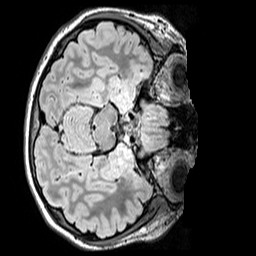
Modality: FLAIR
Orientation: axial
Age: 13
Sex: female
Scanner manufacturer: siemens
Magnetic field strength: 3 T
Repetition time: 5 s
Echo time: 0.388 s